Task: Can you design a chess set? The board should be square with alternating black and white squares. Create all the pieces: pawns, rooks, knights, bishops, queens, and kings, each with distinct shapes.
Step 4917:
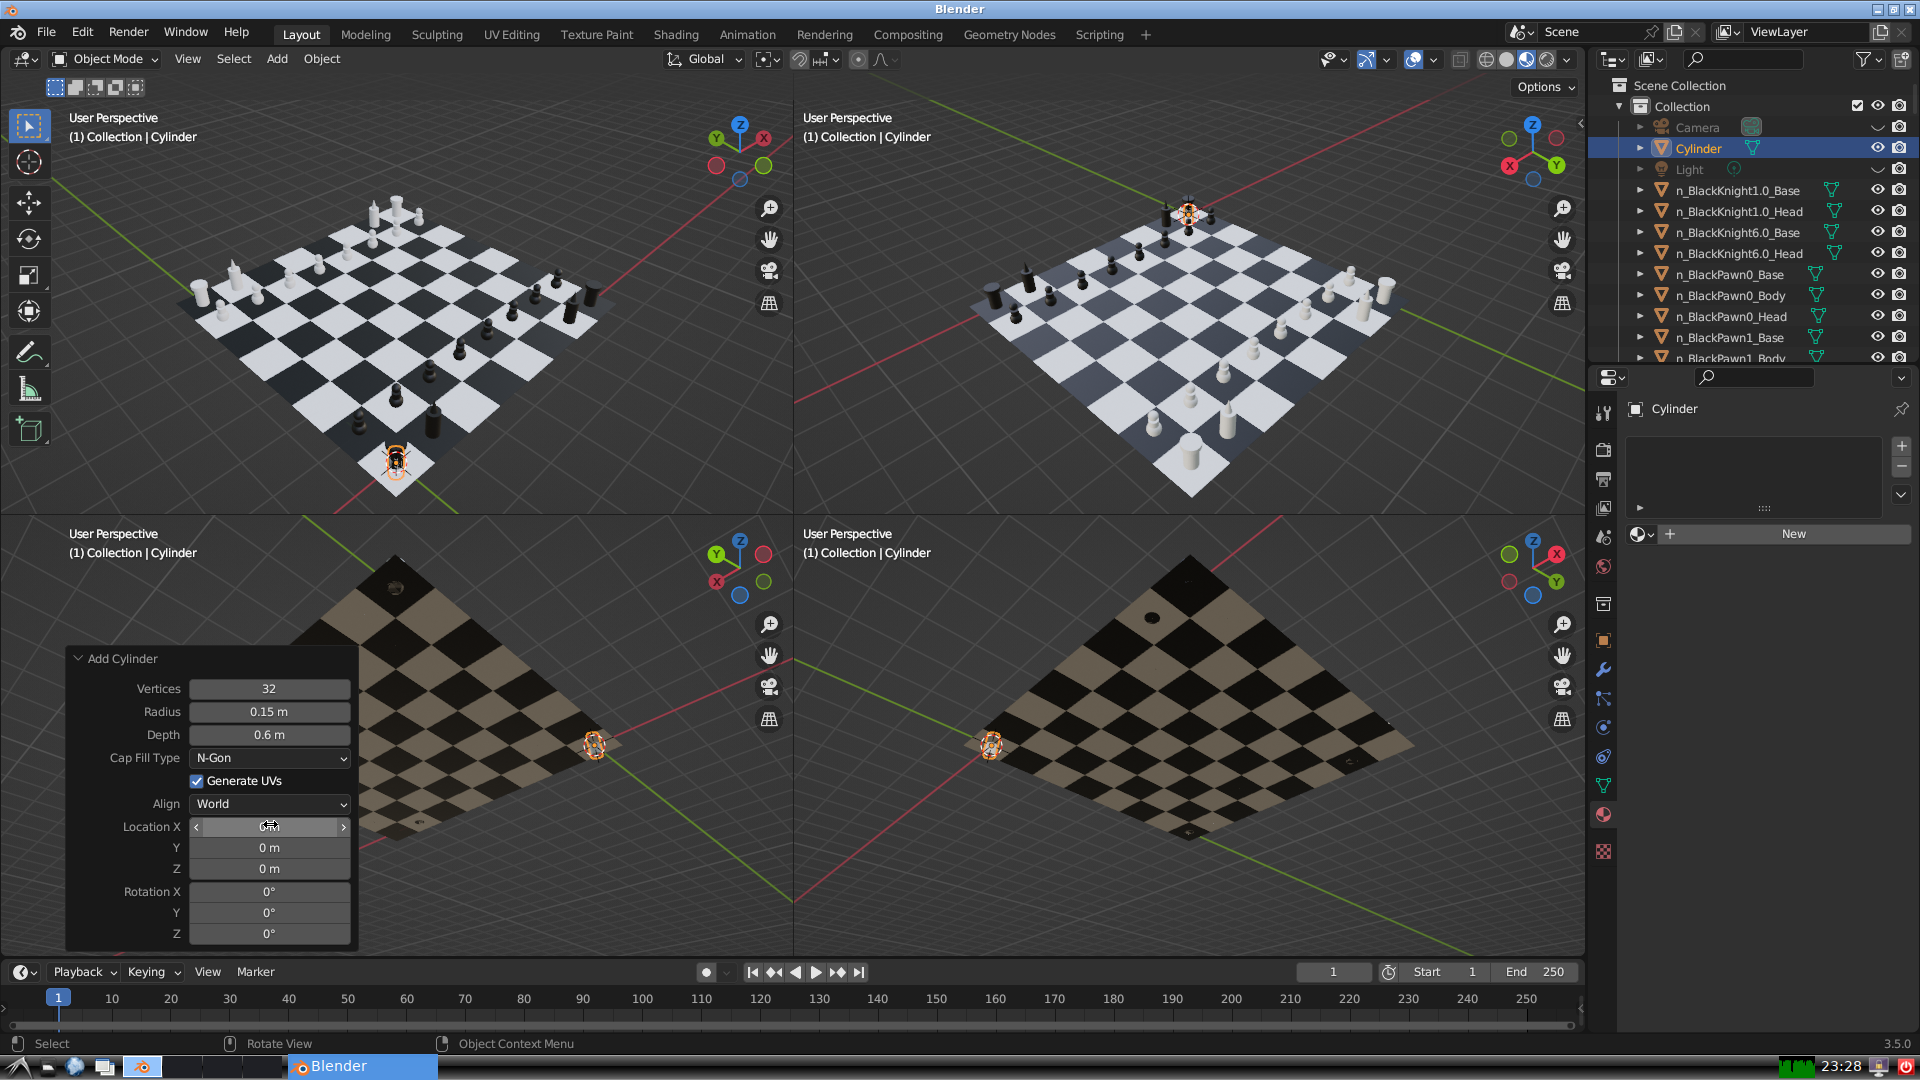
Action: click: no